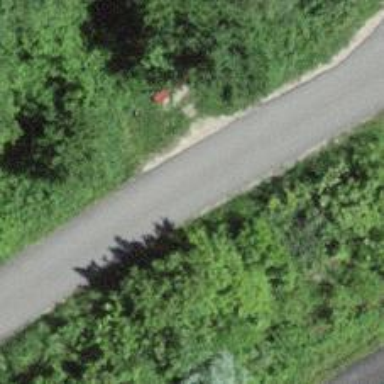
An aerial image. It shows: Bench.